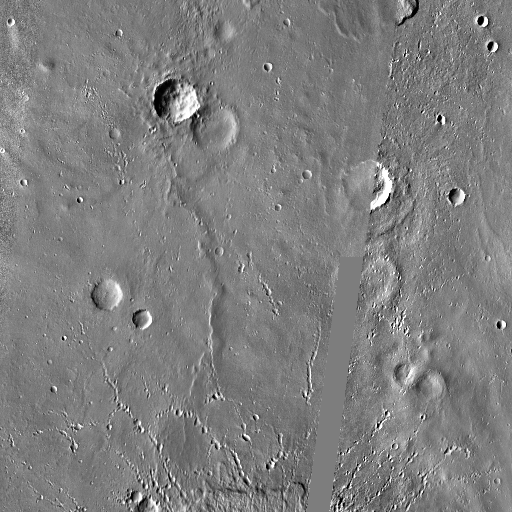
Crater classes present: Background, Other, Buried, Secondary